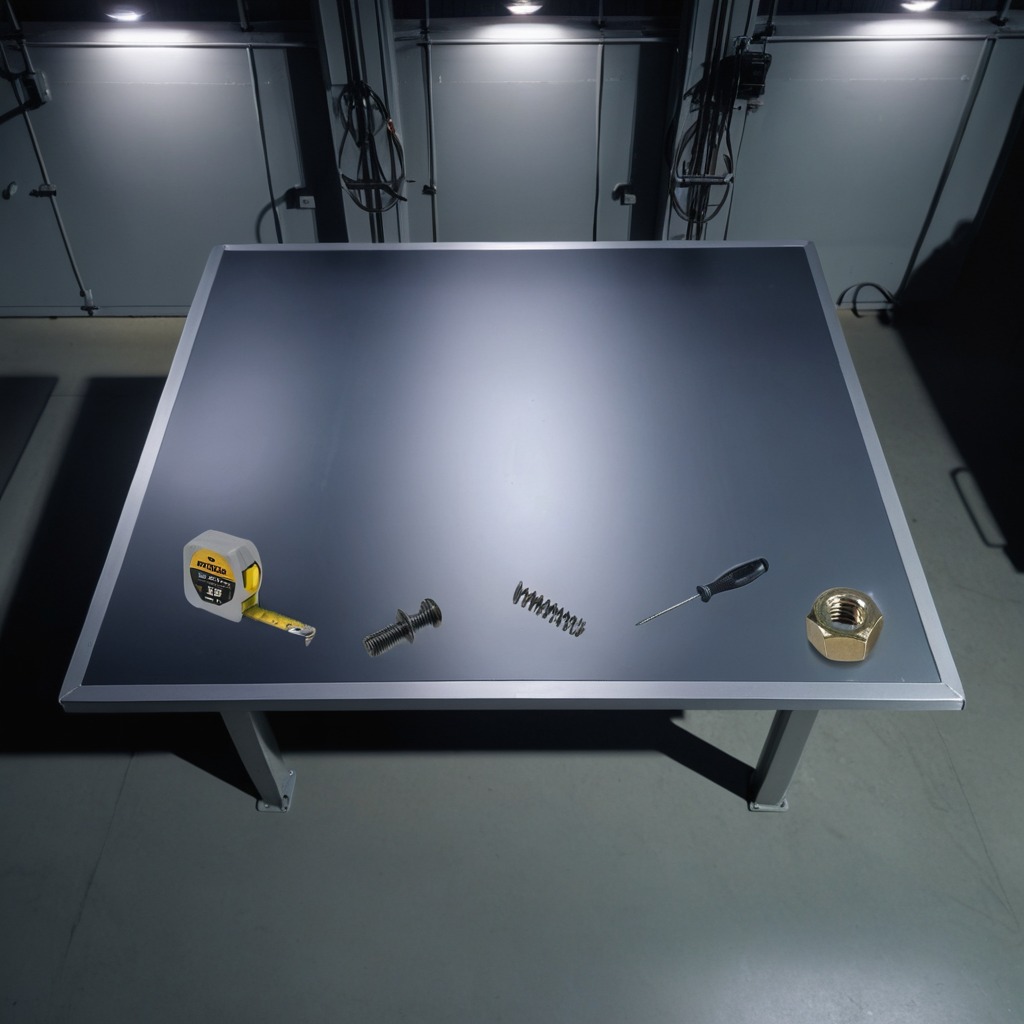
A measuring tape, a metal machine screw, a coiled metal spring, a screwdriver, and a metal nut are lying on the clean empty table in the basement in the evening.